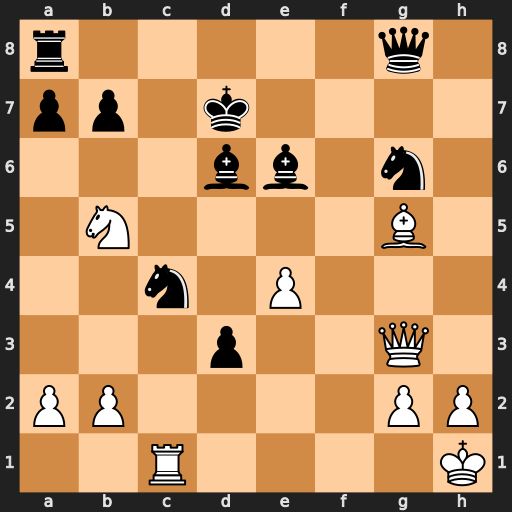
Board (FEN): r5q1/pp1k4/3bb1n1/1N4B1/2n1P3/3p2Q1/PP4PP/2R4K
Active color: w
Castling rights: -
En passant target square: -
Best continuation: Qxd6+ Nxd6 Rc7+ Ke8 Nxd6+ Kf8 Bh6+